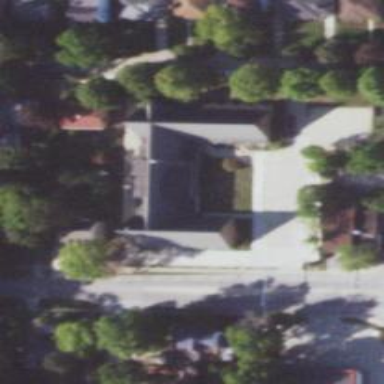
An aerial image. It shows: Place of worship.